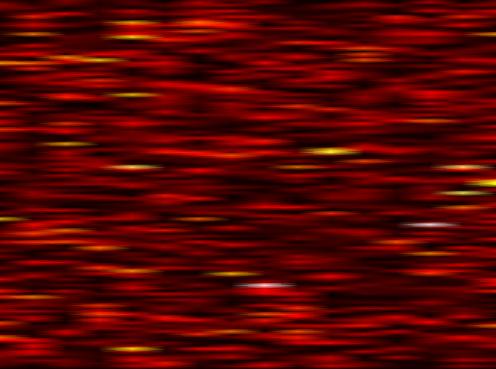
Label: WOLA